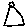
Label: triangle